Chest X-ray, PA view. Patient: 69 years old, sex F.
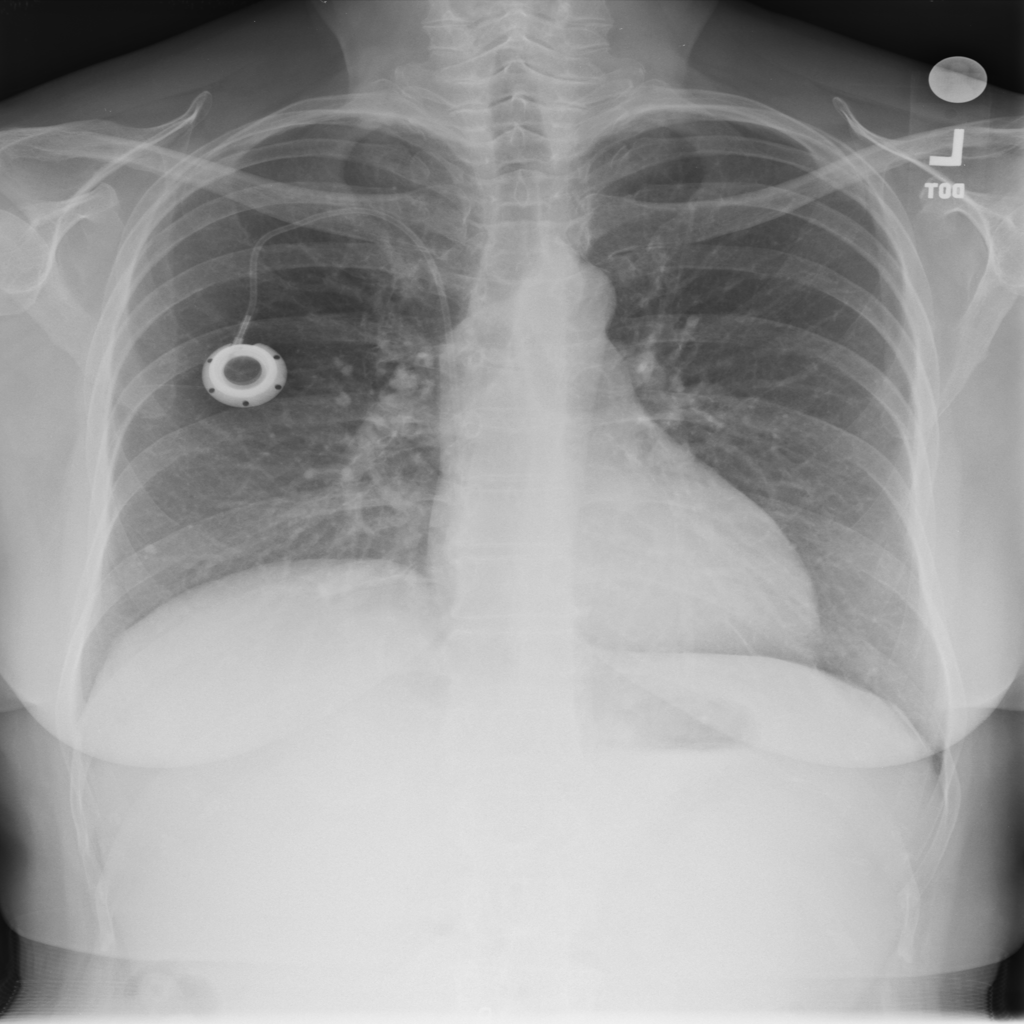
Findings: No Finding